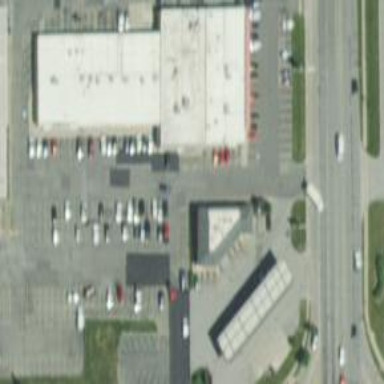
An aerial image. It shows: Convenience shop.